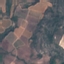
Label: PermanentCrop